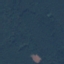
Label: Forest